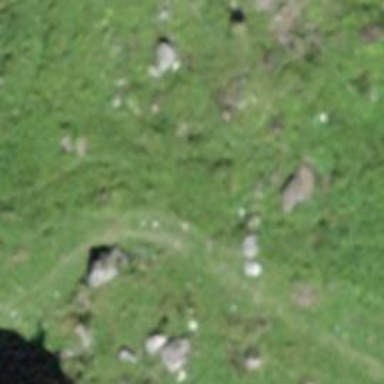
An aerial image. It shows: Path.